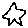
Label: star